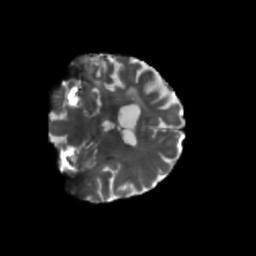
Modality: T2w
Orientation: coronal
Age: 68
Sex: female
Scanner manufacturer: siemens
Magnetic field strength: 3 T
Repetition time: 5.25 s
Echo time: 0.08 s